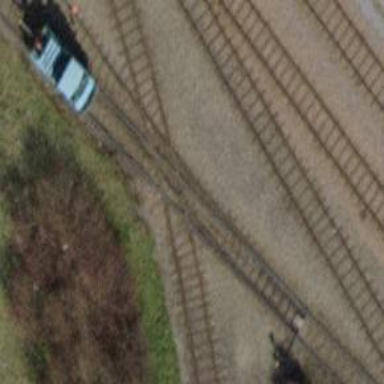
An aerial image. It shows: Railway crossing.